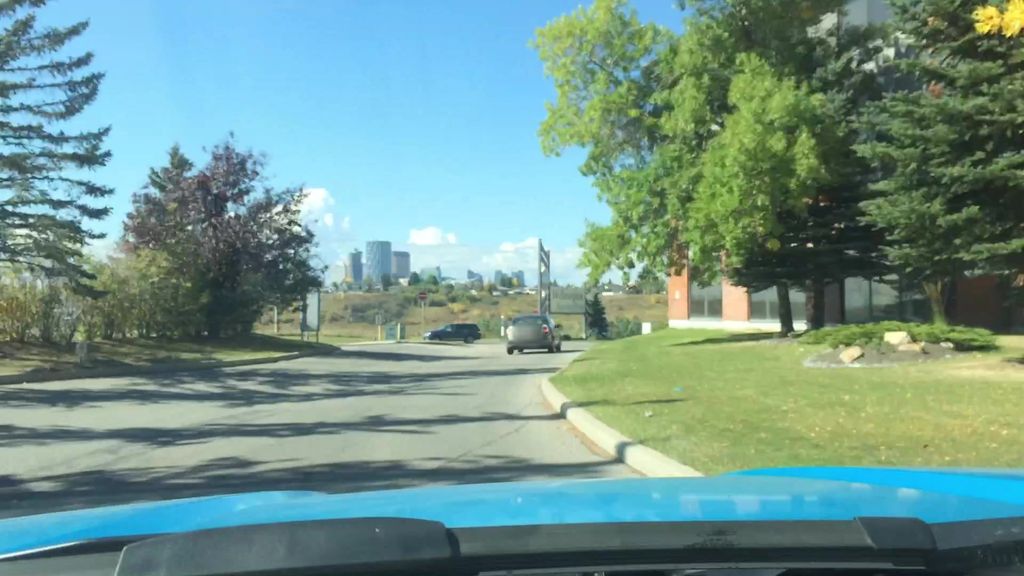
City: calgary